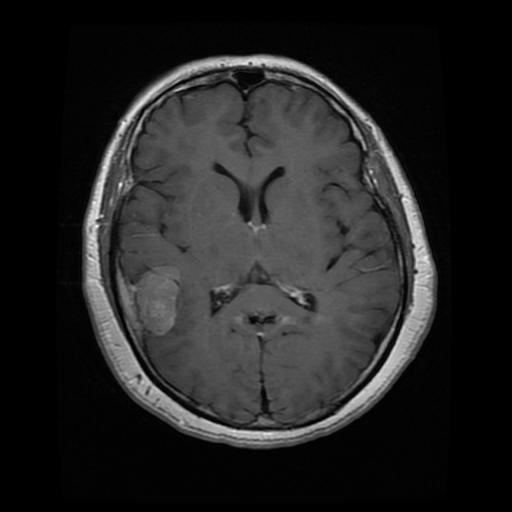
Label: meningioma